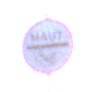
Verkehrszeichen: MautflichtigeStrecke
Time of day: SunriseSunset
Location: Outdoor (Nature)
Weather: Clear
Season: NotSpecified
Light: Natural